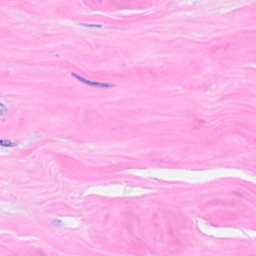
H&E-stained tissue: Breast